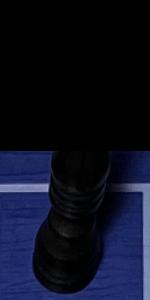
Label: Bishop_Black